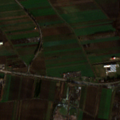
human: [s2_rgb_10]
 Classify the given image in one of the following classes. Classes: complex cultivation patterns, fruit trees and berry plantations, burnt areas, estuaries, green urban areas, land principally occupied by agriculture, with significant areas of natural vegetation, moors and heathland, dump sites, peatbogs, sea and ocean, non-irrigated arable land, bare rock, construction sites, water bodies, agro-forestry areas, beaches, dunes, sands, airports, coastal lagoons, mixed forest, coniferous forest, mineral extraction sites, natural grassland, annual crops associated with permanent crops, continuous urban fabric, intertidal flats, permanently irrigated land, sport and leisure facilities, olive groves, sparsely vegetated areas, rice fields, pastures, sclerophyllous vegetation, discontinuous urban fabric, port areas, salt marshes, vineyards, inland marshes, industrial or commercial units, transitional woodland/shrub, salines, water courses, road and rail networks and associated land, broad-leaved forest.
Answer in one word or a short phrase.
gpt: industrial or commercial units, non-irrigated arable land, transitional woodland/shrub